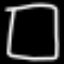
Label: square